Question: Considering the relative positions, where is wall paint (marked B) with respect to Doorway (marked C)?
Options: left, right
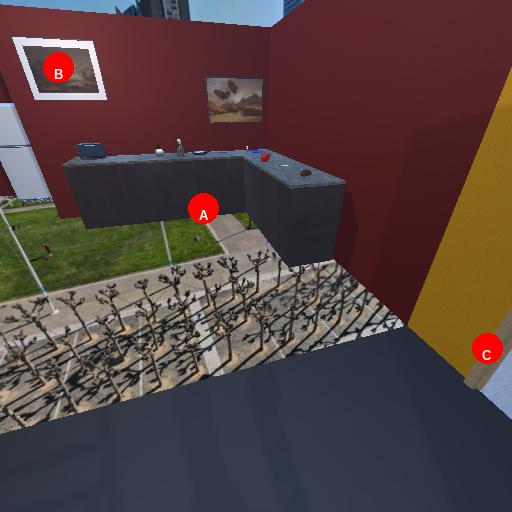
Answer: left